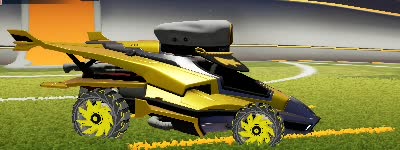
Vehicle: aftershock